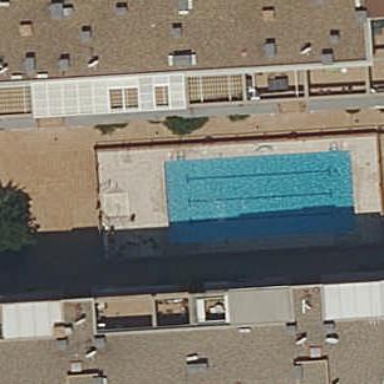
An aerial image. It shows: Swimming pool located in leisure land.